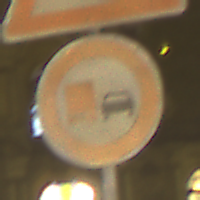
Verkehrszeichen: UeberholverbotKraftfahrzeuge
Zusatzzeichen oben: FlugbetriebLinks
Umgebung: Outdoor, Urban
Tageszeit: Night
Wetter: Overcast
Licht: Artificial
Jahreszeit: NotSpecified
Kontrast: HighContrast